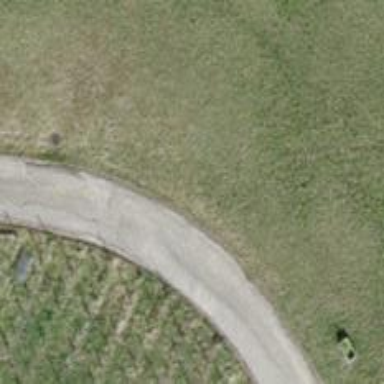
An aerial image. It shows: Track with grade2 pebblestone surface.